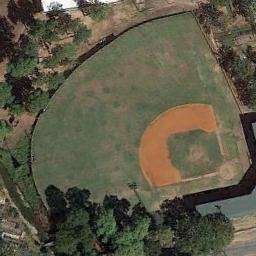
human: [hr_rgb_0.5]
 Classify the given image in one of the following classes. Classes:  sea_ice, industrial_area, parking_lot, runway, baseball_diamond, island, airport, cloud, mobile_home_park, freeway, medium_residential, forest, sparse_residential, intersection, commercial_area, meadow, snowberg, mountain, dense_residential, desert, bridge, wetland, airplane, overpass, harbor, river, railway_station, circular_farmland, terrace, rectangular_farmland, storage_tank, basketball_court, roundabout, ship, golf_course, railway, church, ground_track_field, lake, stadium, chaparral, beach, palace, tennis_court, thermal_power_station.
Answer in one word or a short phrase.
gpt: baseball_diamond